Question: Currently i am working in iPhone app, I have two screen like A and B, A has no navigation bar, but B has navigation bar. so i set like this.
Class A:
'''
- (void)viewDidLoad
{
[super viewDidLoad];
self.title=@"A";
[self.navigationController setNavigationBarHidden:YES];
}
-(void)viewWillAppear:(BOOL)animated
{
[self.navigationController setNavigationBarHidden:YES];
}
'''
Class B:
'''
- (void)viewDidLoad
{
[super viewDidLoad];
self.title=@"B";
[self.navigationController setNavigationBarHidden:NO];
}
-(void)Previousscreen
{
[self.navigationController popViewControllerAnimated:YES];
}
'''
then i run the application, When i go to previous class like B to A at the time blue color show in B class below attached screen shot for your reference. How to fix this issue? please help me
Thanks in Advance

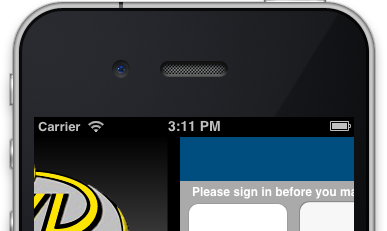
Answer: You'll need to use this code:
'[navigationController setNavigationBarHidden: YES animated:YES]'
in or later in the view lifecycle in both classes. [Avoid doing this in .]
The trick here is in using the method (in place of the simpler method). This will ensure your UI issue goes away and also any positional issues due to it.
P.S. Check the value of (instead of ) if you need to check if your navigation bar is hidden, at some point, in your code.